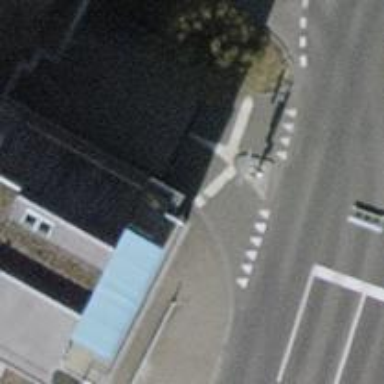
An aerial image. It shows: Road with traffic signals controlling the flow of traffic.